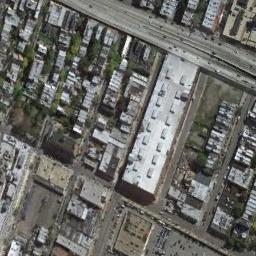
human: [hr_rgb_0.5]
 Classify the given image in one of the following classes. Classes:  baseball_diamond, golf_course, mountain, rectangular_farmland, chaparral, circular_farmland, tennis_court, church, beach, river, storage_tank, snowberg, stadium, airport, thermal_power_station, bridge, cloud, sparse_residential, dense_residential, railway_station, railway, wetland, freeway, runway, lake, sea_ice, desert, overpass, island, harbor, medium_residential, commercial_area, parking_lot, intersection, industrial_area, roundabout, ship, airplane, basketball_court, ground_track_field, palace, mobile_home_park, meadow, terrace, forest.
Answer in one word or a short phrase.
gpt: industrial_area